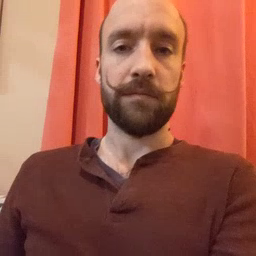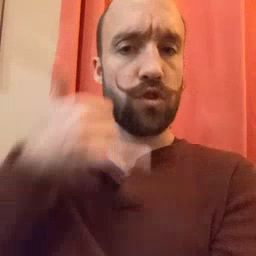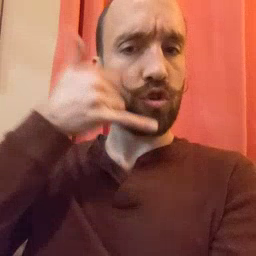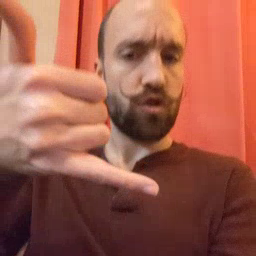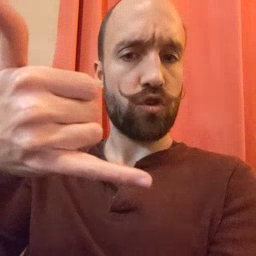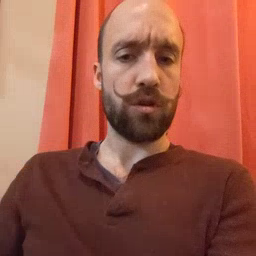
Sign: callonphone